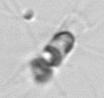
Label: Chaetoceros